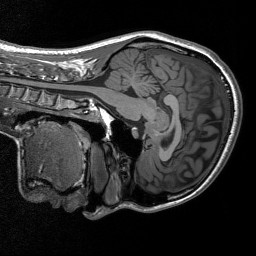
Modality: T1w
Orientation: sagittal
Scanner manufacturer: siemens
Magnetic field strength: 3 T
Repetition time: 1.76 s
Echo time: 0.0022 s